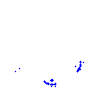
Particle: pion